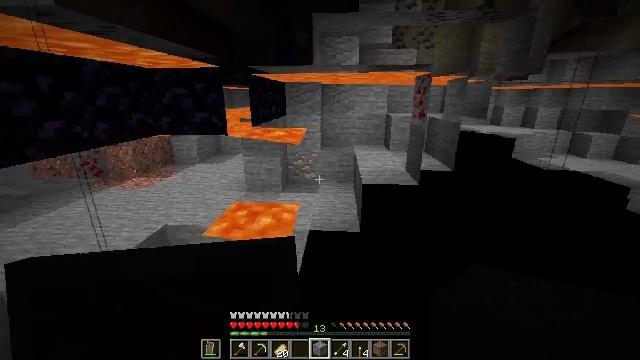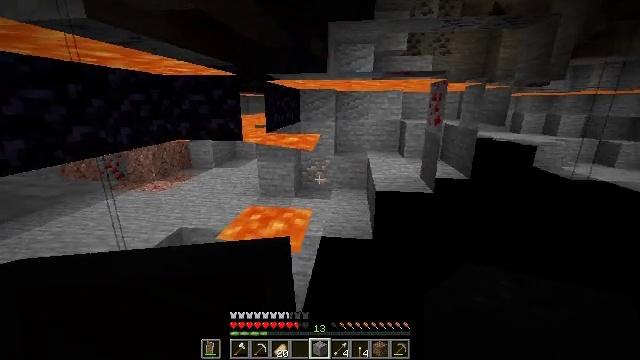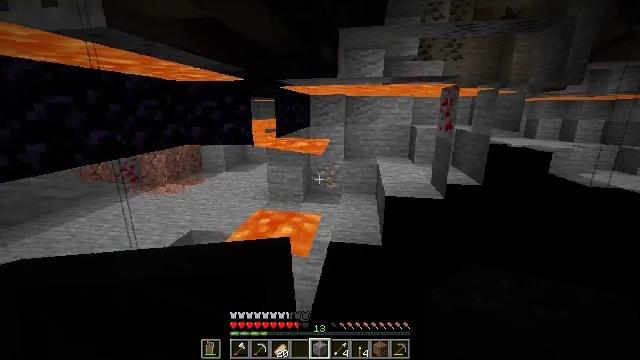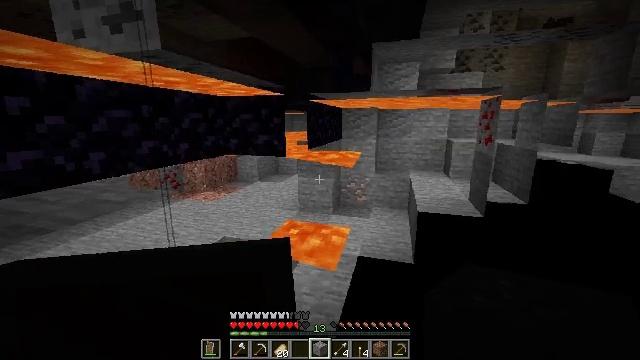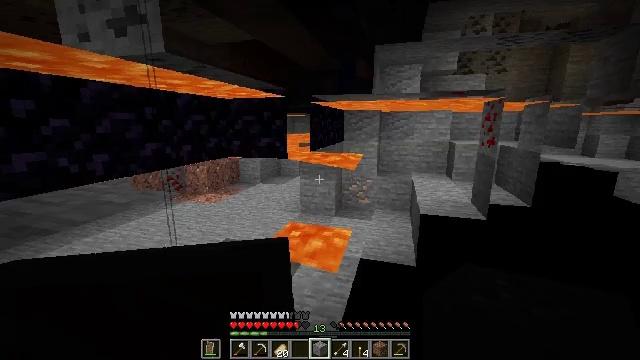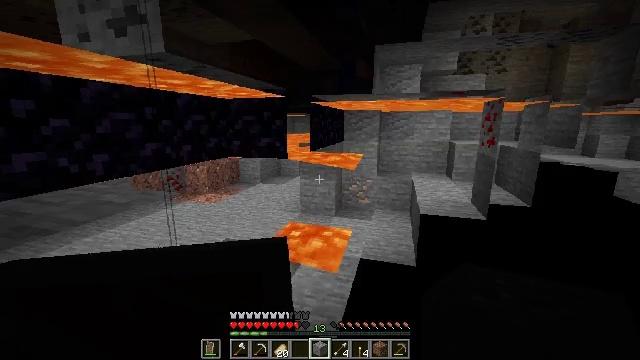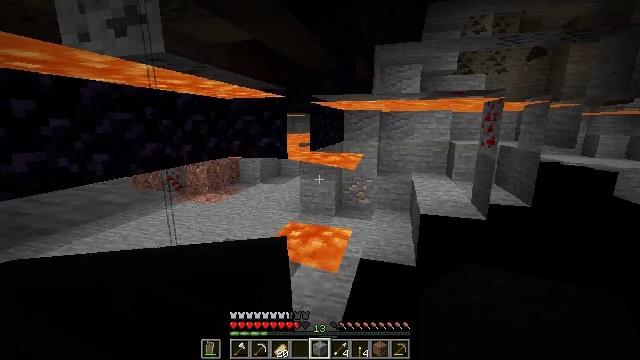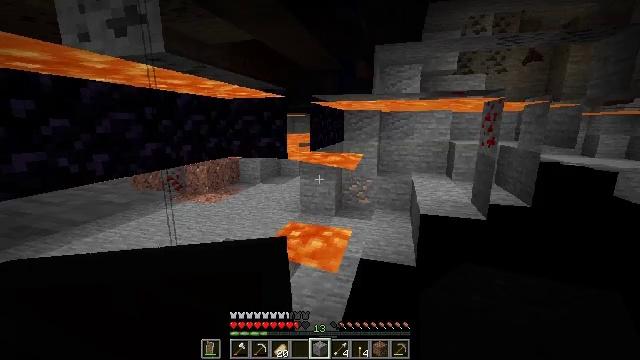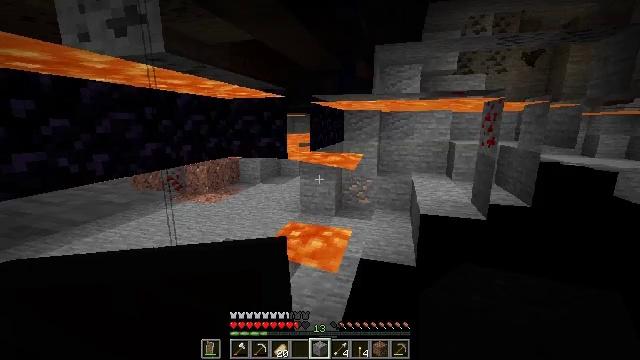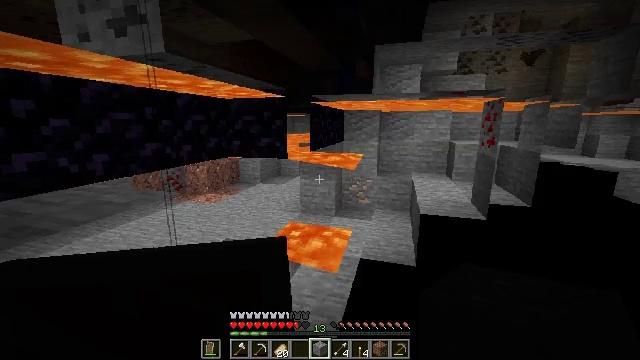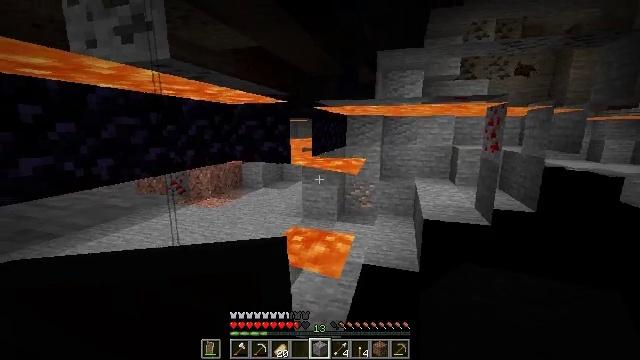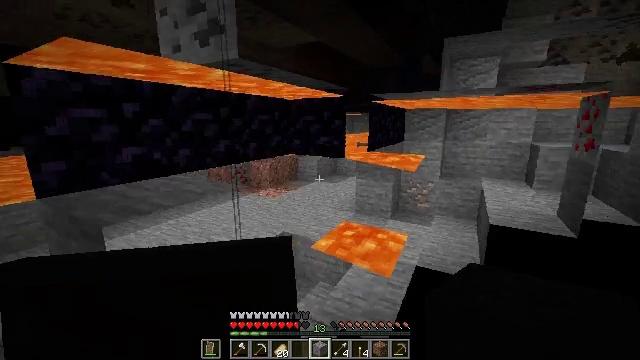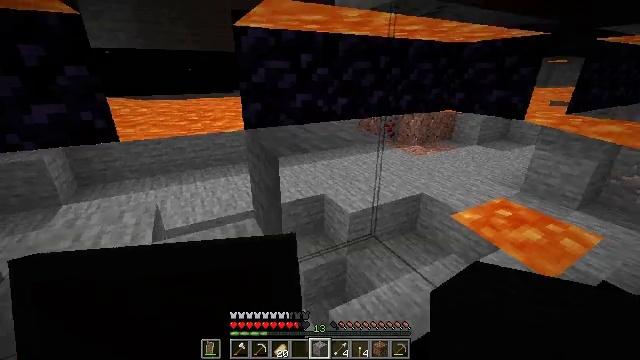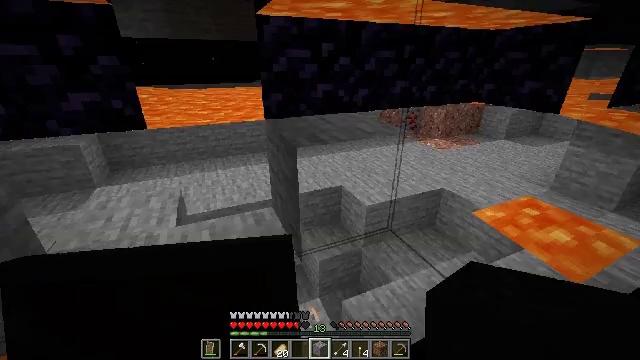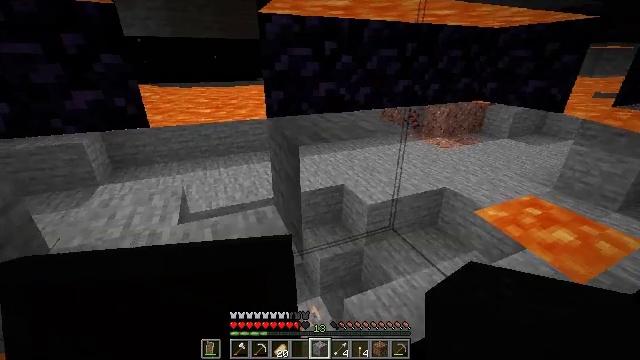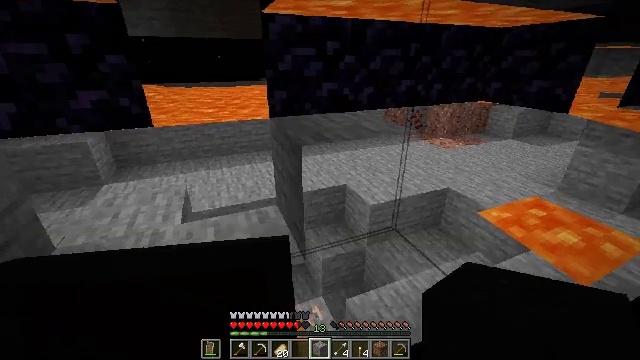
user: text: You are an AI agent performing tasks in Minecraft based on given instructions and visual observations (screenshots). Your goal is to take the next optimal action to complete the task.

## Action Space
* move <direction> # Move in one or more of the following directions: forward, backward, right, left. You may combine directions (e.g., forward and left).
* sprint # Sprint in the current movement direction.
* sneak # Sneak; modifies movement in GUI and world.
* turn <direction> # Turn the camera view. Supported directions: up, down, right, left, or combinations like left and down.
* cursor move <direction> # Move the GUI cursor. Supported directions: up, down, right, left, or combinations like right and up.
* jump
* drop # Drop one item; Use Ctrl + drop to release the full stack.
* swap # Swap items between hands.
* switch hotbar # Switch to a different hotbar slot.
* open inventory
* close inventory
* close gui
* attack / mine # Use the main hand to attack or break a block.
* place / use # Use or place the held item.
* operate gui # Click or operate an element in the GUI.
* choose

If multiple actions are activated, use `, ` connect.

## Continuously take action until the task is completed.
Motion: motion action
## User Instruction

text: Attack the composter to add it to your inventory.
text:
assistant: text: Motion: turn left and up
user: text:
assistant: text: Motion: turn left and up
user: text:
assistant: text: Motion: turn left and up
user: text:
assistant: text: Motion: no_op
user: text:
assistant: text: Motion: no_op
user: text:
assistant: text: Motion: no_op
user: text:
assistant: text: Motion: no_op
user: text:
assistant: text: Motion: no_op
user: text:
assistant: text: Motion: no_op
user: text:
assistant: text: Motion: turn up
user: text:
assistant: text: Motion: turn left and down
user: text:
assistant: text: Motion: turn left and down
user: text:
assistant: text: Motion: turn left and down
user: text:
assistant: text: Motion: no_op
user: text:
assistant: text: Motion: no_op
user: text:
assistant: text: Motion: turn left and up
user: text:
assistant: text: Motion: no_op
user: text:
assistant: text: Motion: no_op
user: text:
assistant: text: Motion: no_op
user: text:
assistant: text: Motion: no_op
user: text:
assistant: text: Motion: turn left
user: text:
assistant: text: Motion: turn left
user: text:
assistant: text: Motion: turn left
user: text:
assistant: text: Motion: turn left
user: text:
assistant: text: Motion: turn left
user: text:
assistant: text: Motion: turn left
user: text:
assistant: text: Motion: turn left
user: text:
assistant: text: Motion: turn left
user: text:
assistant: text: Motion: turn left and up
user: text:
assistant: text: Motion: turn left and up